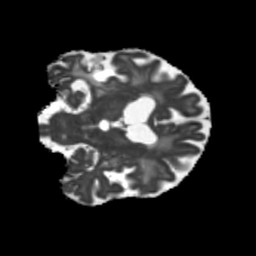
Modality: MD
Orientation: coronal
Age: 66
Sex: female
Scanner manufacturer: siemens
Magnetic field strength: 3 T
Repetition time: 5.25 s
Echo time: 0.08 s